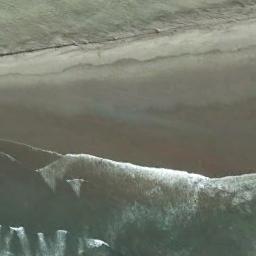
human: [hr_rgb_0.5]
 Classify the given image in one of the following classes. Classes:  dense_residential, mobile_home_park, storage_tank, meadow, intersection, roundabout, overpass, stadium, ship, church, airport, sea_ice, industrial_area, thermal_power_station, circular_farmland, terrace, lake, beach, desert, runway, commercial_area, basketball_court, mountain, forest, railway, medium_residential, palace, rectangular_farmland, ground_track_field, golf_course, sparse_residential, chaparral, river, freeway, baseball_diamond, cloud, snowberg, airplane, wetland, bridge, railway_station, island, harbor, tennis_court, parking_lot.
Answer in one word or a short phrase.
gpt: beach